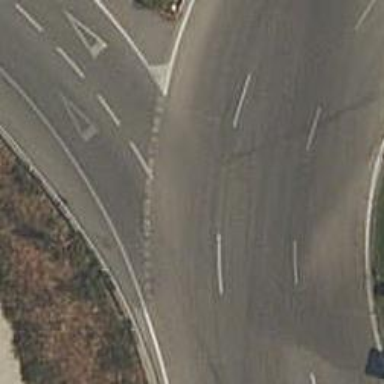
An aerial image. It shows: Residential road that intersects with roundabout.